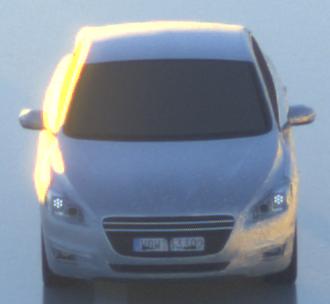
Make: Peugeot
Model: 508 120 VTi
Detailed model: 508 (I) Limousine
Model produced from: 2011/03
Model produced until: 2014/05
Doors: 4
Color: white
Road condition: wet road
Daytime: sunrise or sunset
Contrast: high contrast